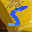
Label: 5